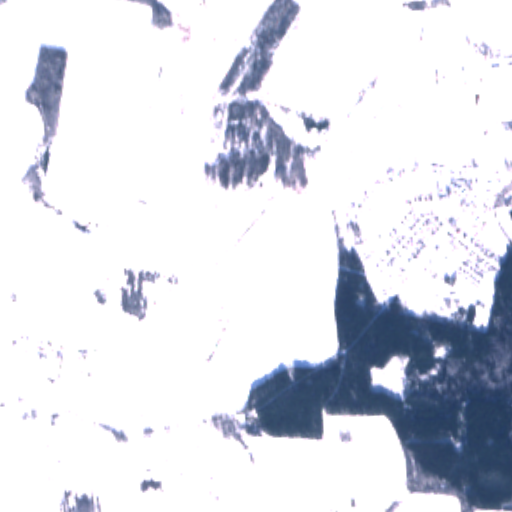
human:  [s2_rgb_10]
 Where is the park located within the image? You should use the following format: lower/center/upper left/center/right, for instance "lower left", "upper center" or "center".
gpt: The park is located in the lower right of the image.
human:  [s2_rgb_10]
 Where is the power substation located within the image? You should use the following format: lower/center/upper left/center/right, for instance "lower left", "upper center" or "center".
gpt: The power substation is located in the upper right of the image.
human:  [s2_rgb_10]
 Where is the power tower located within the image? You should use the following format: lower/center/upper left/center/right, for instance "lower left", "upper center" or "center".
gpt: The power tower is located in the lower center of the image.
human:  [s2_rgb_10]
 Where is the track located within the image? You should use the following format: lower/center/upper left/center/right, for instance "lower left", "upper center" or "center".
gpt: There is no track in the image.